Field crop: maize
Growth stage: 2
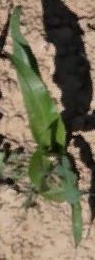
Species: maize